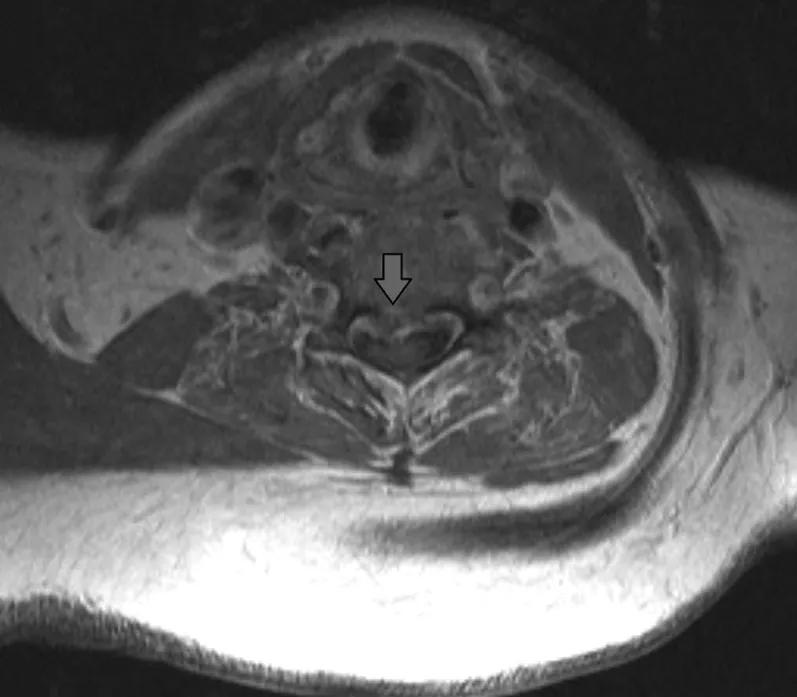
Axial section of cervical spine showing a mass with enhancement and causing cord compression.
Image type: radiology (mri)